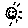
Label: sun